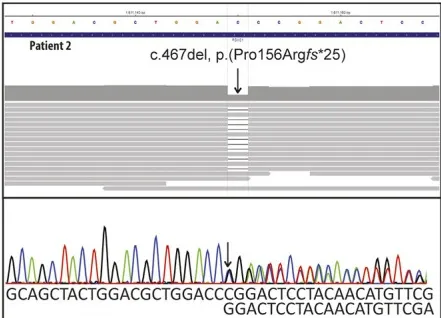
(B) Genome and Sanger sequencing of DNA sample from patient 2 showing stop-gain variant in FOXC1 (NM_001453.3):c.467del, p. (Pro156Argfs*25).
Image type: pathology (immunostaining)